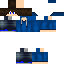
A male human skin with medium skin, wearing brown long hair dressed in a blue hoodie and blue jeans, featuring a closed mouth.